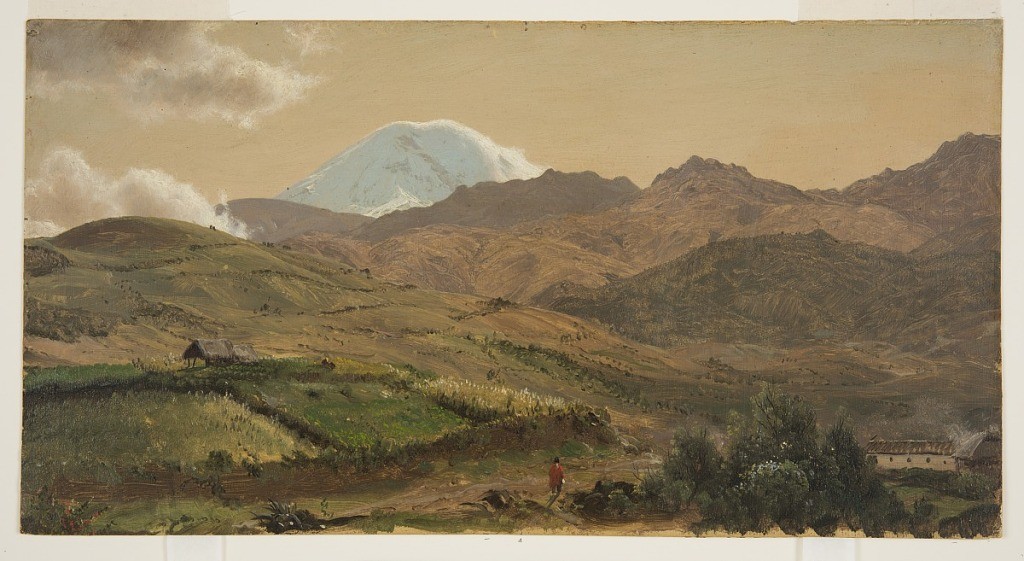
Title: Mount Chimborazo, Ecuador
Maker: Frederic Edwin Church, American, 1826–1900
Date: September 1853 or June 1857
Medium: Oil and graphite on tan paperboard
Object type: Drawing
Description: Landscape sketch showing a view of Mt. Chimborazo and a valley near Guaranda in Ecuador. The mountain's rounded, snow-capped summit peaks over a range of rugged brown mountains as low-lying clouds hang at upper left. In the foreground, a figure wearing a red serape is shown at lower center, and seemingly looks at the mountain. At right, hacienda buildings are visible, while, at left, a rise in the terrain is cultivated with agricultural crops. The middle distance comprises of rolling green and brown, mountainous terrain that extend to the rugged mountain range beyond. The sky above is a warm tone of orange-yellow.